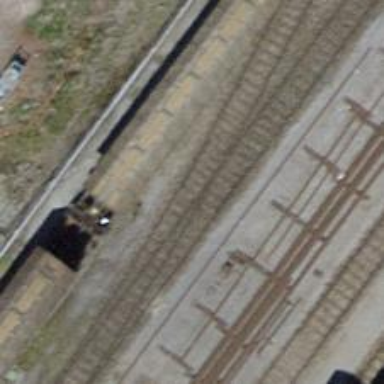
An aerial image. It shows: Single track railway in yard.